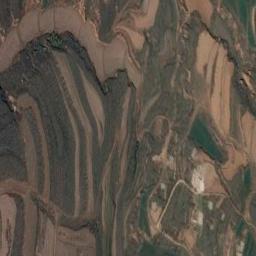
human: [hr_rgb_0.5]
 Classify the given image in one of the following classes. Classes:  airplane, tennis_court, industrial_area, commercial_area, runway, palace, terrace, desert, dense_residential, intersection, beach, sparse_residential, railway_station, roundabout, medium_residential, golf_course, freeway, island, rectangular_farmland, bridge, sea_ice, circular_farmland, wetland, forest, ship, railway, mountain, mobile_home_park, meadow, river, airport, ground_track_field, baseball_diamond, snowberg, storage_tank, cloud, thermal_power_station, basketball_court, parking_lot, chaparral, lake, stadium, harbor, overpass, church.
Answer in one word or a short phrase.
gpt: terrace